Aerial crown-view tile of a tropical tree (Barro Colorado Island, Panama), acquired 20250414:
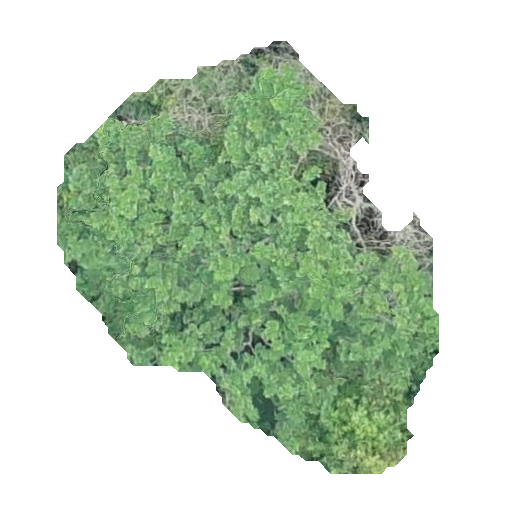
Species: Simarouba amara
GBIF accepted scientific name: Simarouba amara
Crown area: 158.215 m²